Question: I can't push from one view controller to the next. I keep getting the errors 'Use of undeclared identifier 'DriverViewController''
'''
DriverViewController *vC = [[DriverViewController alloc] init];
[self.navigationController pushViewController:vC animated:YES];
'''
I created another swift file and this seemed to work just fine. Idk why I cant get the code above to do the exact same thing.
'''
var dVC = DriverViewController()
self.navigationController?.pushViewController(dVC, animated: false)
'''

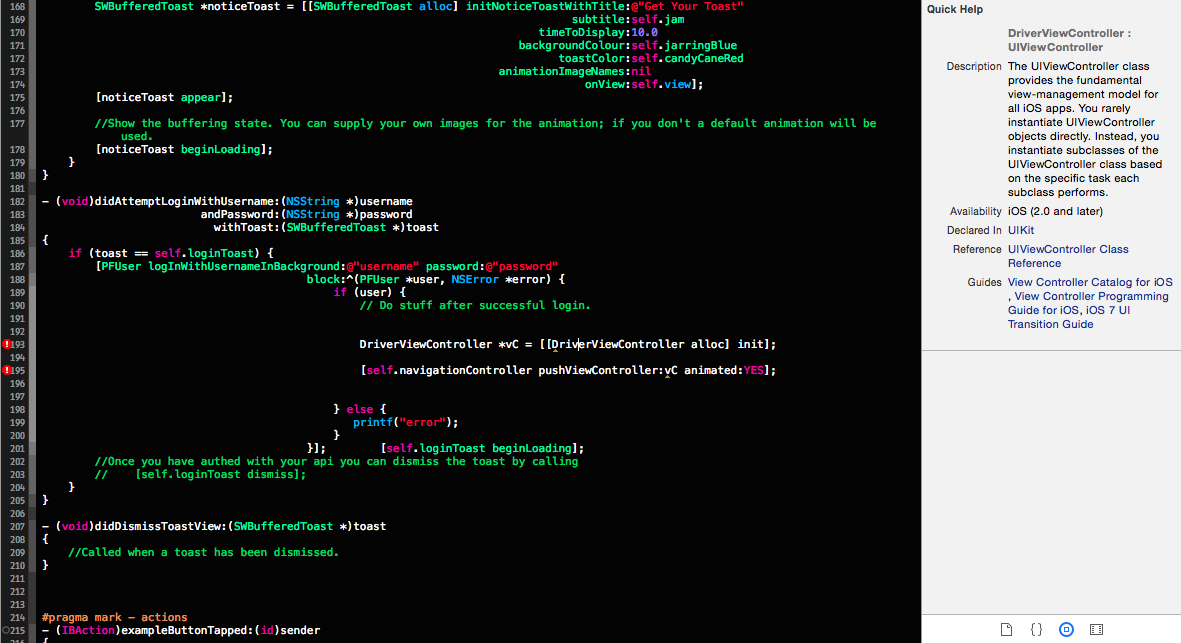
Answer: In Objective-C, you need to import your header files, even if they are written in Swift. To do that, you need an umbrella header.
Apple has covered this in the documentation. It will tell you how to exactly import Swift files in Objective-C, but simply put you need to import the umbrella header with this:
'''
#import "ProductModuleName-Swift.h"
'''
Documentation: <URL>